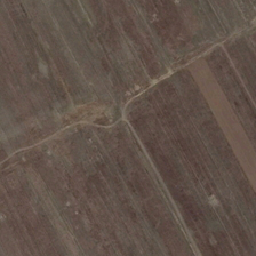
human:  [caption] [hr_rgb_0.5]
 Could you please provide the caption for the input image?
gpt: There are two wild paths across a field.

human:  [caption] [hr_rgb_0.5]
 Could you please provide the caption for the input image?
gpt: There are two roads through the forest.

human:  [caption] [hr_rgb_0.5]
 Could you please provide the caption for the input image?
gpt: One small crossed wild road is part of the farmland.

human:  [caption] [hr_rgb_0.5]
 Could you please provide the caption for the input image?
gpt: two small wilderness roads crossed are in a piece of agricultural land.

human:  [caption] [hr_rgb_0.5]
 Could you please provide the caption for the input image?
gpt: Two small, wild roads crossed are on a piece of land.